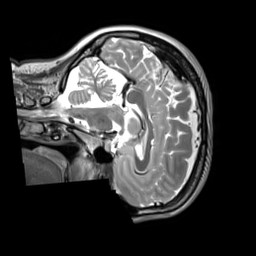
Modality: T2w
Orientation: sagittal
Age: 52
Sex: female
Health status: ill
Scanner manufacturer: siemens
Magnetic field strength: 3 T
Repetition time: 2.8 s
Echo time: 0.326 s